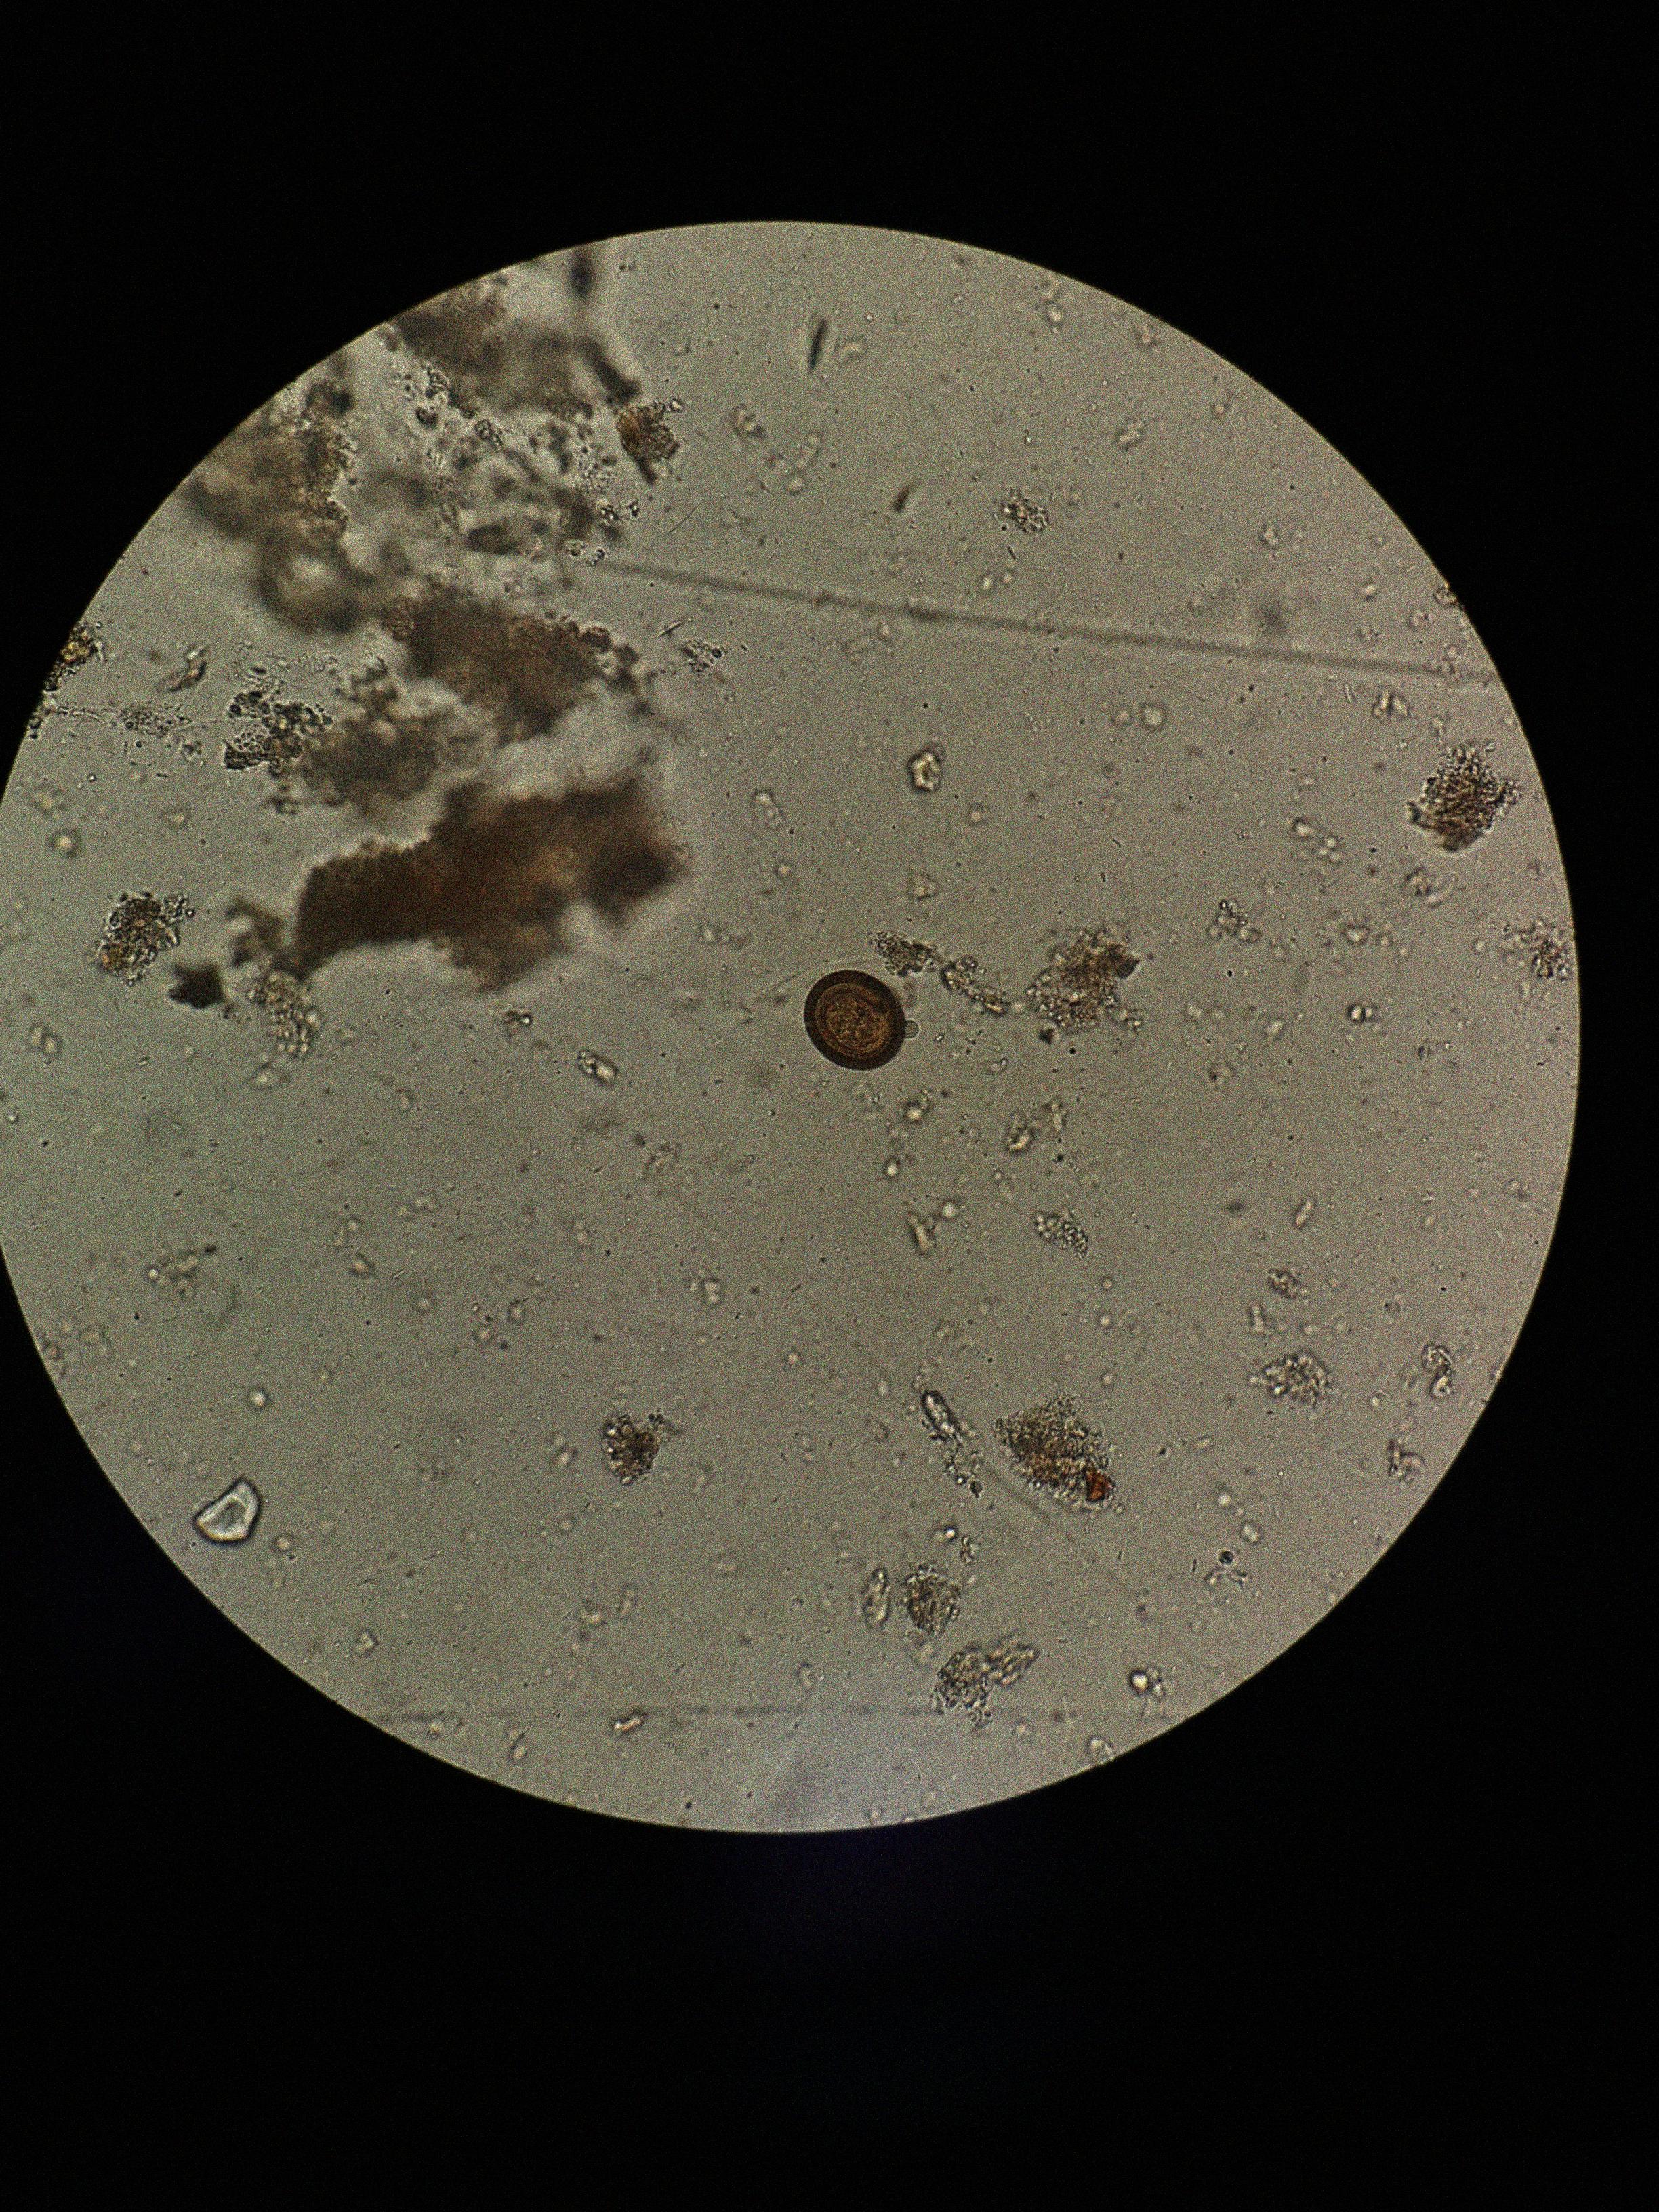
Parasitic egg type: Taenia spp. egg